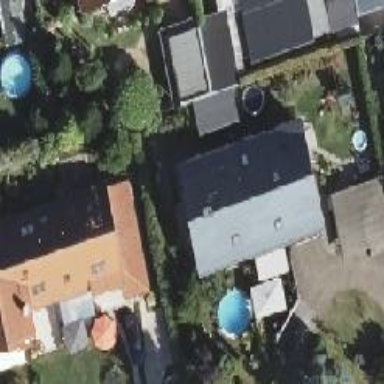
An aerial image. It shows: Detached building.